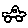
Label: car